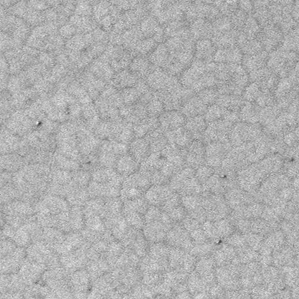
Label: frost